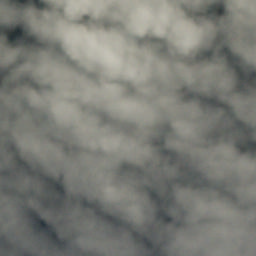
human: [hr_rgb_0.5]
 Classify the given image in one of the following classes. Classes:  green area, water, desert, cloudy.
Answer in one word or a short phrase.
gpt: cloudy